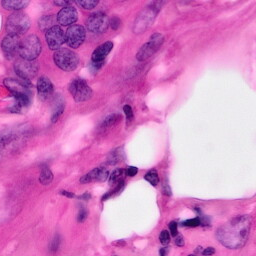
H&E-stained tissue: Pancreatic